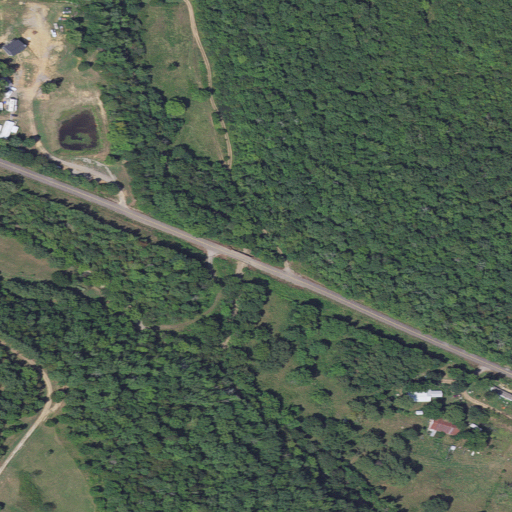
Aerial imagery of valley in Arkansas named Norman Hollow containing deciduous forest, pasture, open development, low intensity development, mixed forest, and grassland